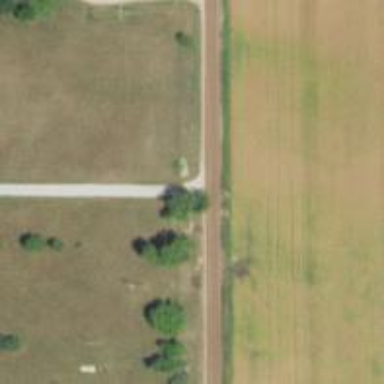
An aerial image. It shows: Driveway leading to service road.